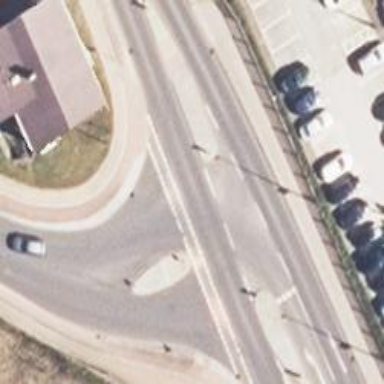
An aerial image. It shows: Paved secondary road.